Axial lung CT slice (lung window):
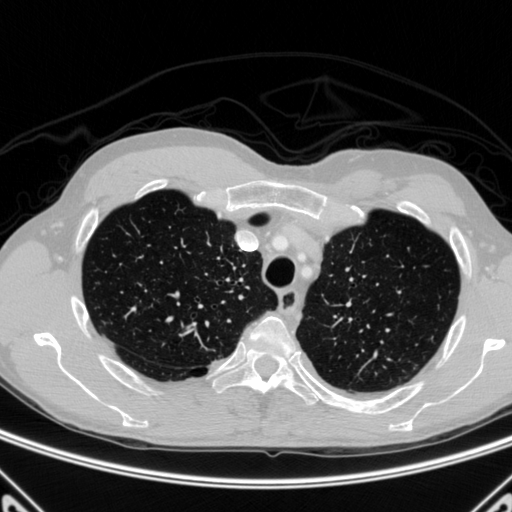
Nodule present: no